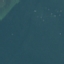
Land use / land cover: SeaLake